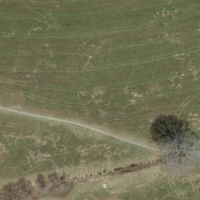
EUNIS habitat code: 24
Species observed at this site:
Acer pseudoplatanus